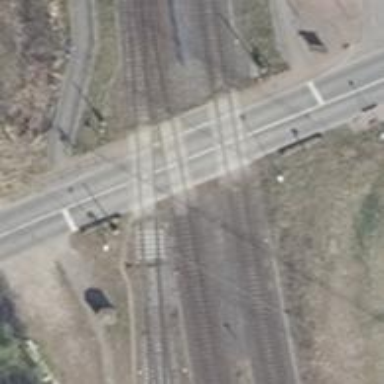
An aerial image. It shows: Rail spur service.